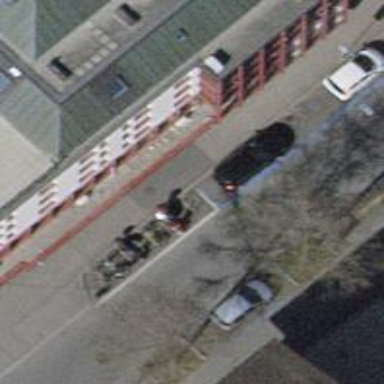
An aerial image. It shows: Bicycle parking area with stands available.